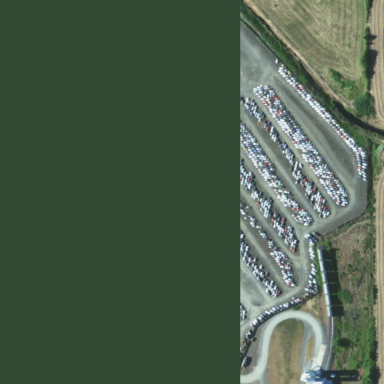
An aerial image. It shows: Scrap yard situated in industrial area.